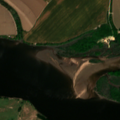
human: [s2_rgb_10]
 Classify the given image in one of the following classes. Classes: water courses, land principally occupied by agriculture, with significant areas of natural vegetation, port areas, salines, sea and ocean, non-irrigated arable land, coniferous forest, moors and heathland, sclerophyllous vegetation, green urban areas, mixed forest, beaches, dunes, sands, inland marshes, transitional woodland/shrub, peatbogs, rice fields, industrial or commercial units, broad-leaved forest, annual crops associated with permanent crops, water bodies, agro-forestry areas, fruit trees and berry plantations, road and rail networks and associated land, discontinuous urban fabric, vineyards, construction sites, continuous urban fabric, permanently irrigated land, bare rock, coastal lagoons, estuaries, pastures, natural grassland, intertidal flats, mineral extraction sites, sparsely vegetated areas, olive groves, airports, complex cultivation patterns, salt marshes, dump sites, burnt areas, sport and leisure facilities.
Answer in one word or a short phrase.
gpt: permanently irrigated land, pastures, broad-leaved forest, water courses